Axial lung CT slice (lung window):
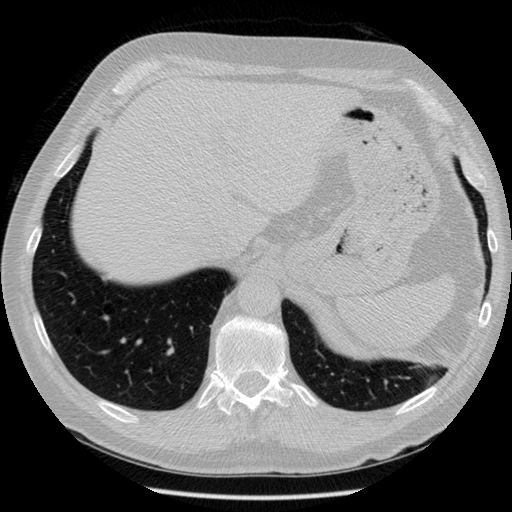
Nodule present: no